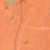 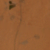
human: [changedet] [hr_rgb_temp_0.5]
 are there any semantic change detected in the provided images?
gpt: The small green area on the upper left corner appears bigger.